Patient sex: M
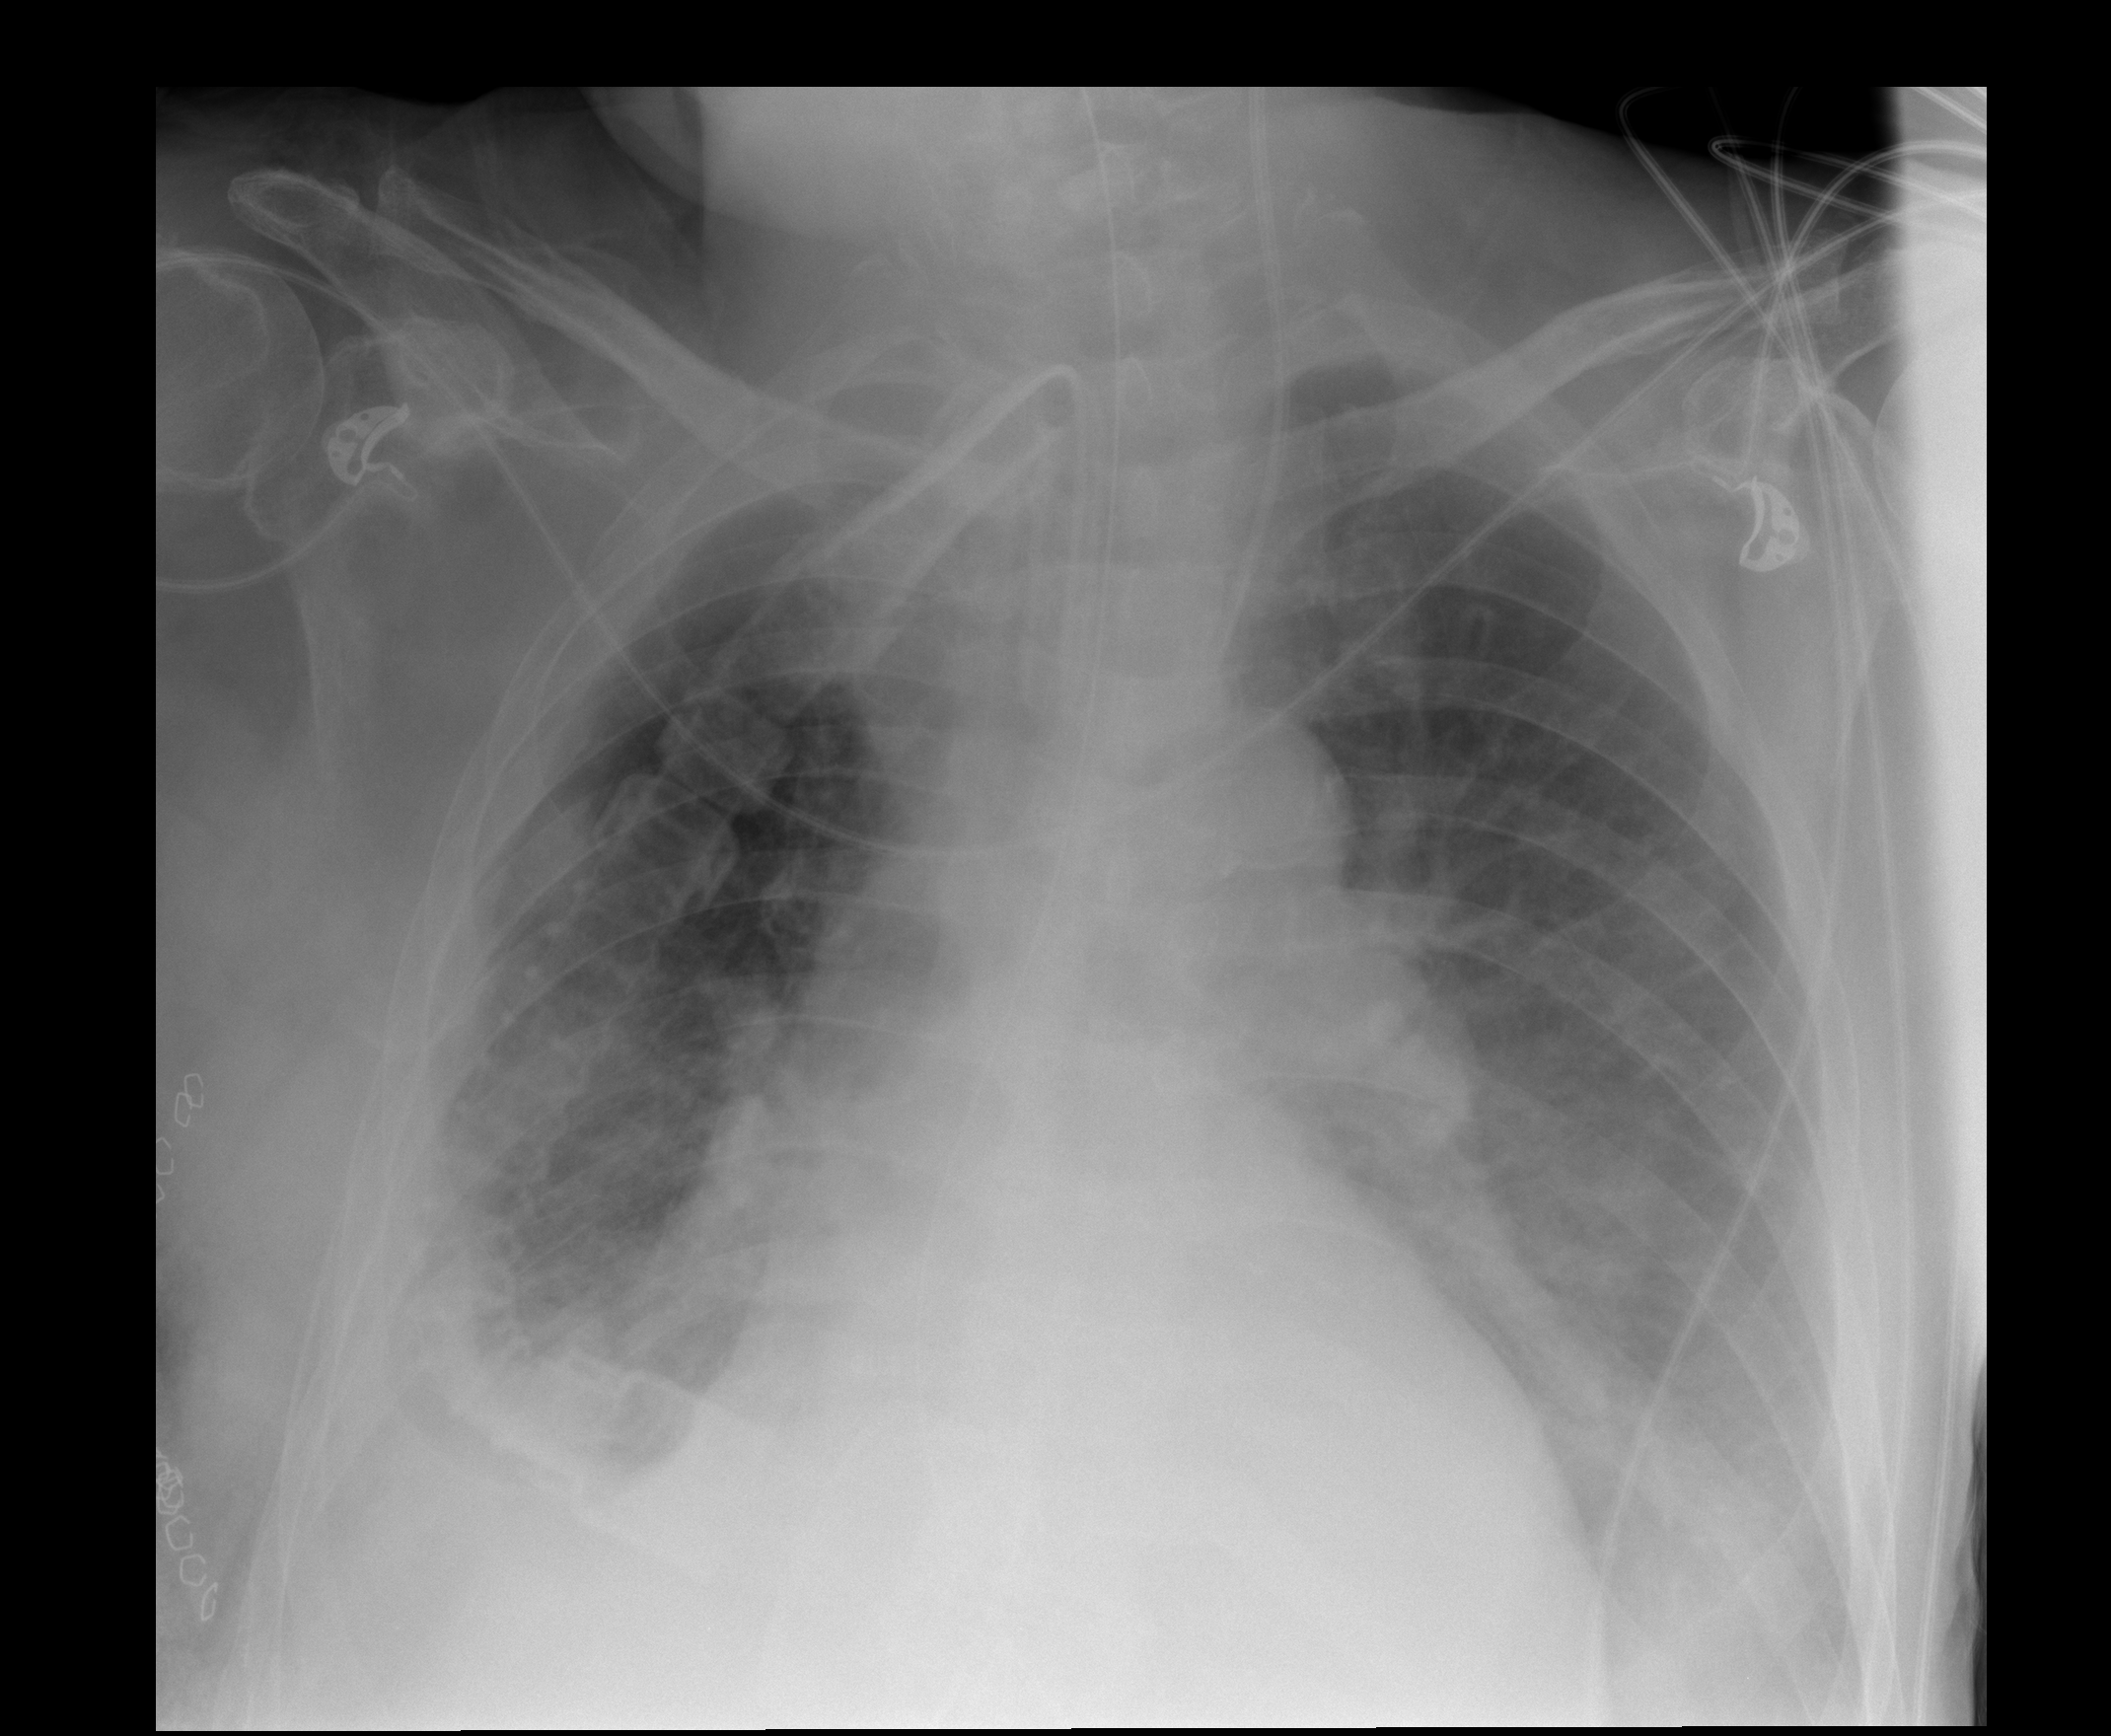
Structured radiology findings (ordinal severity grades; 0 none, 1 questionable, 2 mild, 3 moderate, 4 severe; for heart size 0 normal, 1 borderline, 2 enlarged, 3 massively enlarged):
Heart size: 2
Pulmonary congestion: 2
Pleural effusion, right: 2
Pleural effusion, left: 3
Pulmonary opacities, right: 2
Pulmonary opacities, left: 2
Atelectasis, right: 2
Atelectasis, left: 2